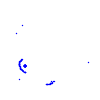
Particle: proton